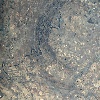
Label: land